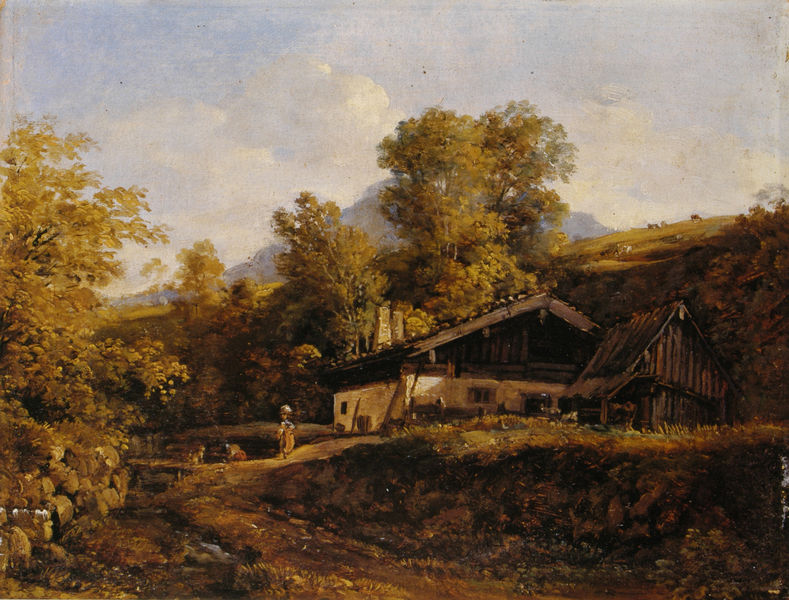
Titel: Frühherbstliches Gebirgstal mit Gehöft
Künstler: Johann Georg von Dillis
Institution: (Privatbesitz)
Schlagwörter: baum, berg, blau, blätter, dunkel, felsen, gemälde, gestein, himmel, mann, schatten, wasser, wolken, bäume, fluss, frauen, gelb, grün, landschaft, menschen, ocker, abend, braun, fenster, frau, grau, hell, hintergrund, holz, licht, orange, schwarz, strasse, tür, weiss, dach, gras, haus, rot, tier, tiere, weg, wiese, beige, leute, malerei, alt, mensch, stein, steine, öl, bach, erde, feld, gräser, hügel, kühe, natur, weide, brücke, büsche, hütte, pastos, pfad, sonne, wiesen, land, gold, kind, personen, person, pflanzen, wald, bauern, kamin, kamine, kinder, schornstein, schuppen, deutschland, sommer, ansicht, jungen, bäuerin, berge, gebirge, hang, dächer, mauer, schornsteine, tag, kuh, vegetation, alm, bauernhof, herbst, hof, idylle, moment, ölgemälde, staffage, duktus, maler, junge, abendstimmung, bauer, gestalt, eindruck, oben, schaf, scheune, alpen, schweiz, kunst, österreich, werkzeug, siena, bauernhaus, stall, kate, ankunft, umbra, schafe, heidi, holzhaus, aufstieg, bauhütte, einzeln, flüsschen, senner, erde7, felsmauer, berghaus, khe, strph, holzgiebel, apl, anahöhe